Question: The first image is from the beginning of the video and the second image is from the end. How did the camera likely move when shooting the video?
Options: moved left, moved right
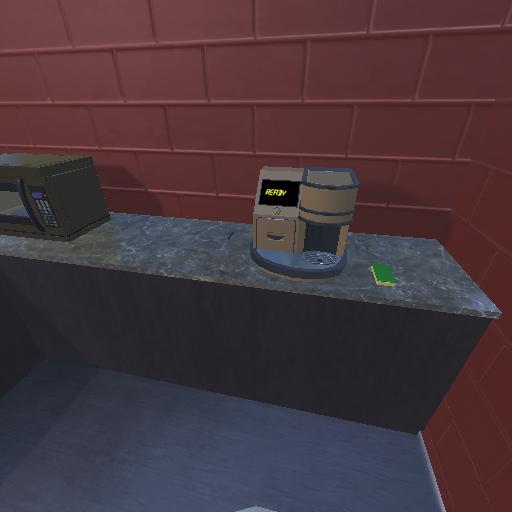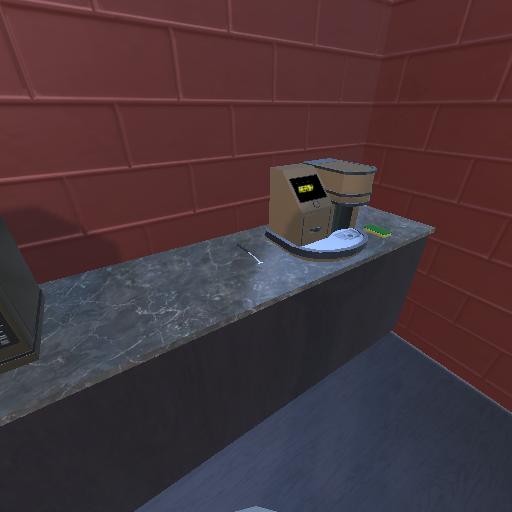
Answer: moved left